Field crop: tomato
Growth stage: 1
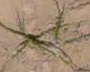
Species: cyperus